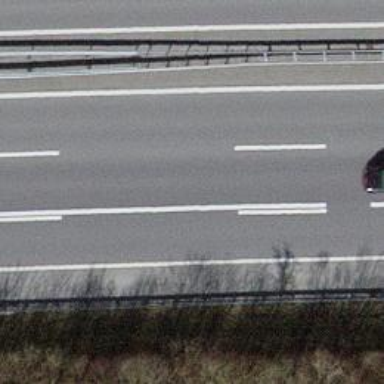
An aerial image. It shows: Motorway.